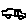
Label: car